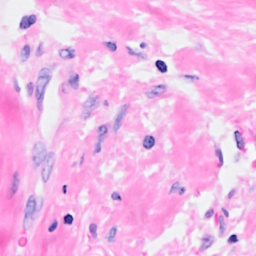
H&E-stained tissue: Breast